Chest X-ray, PA view. Patient: 86 years old, sex M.
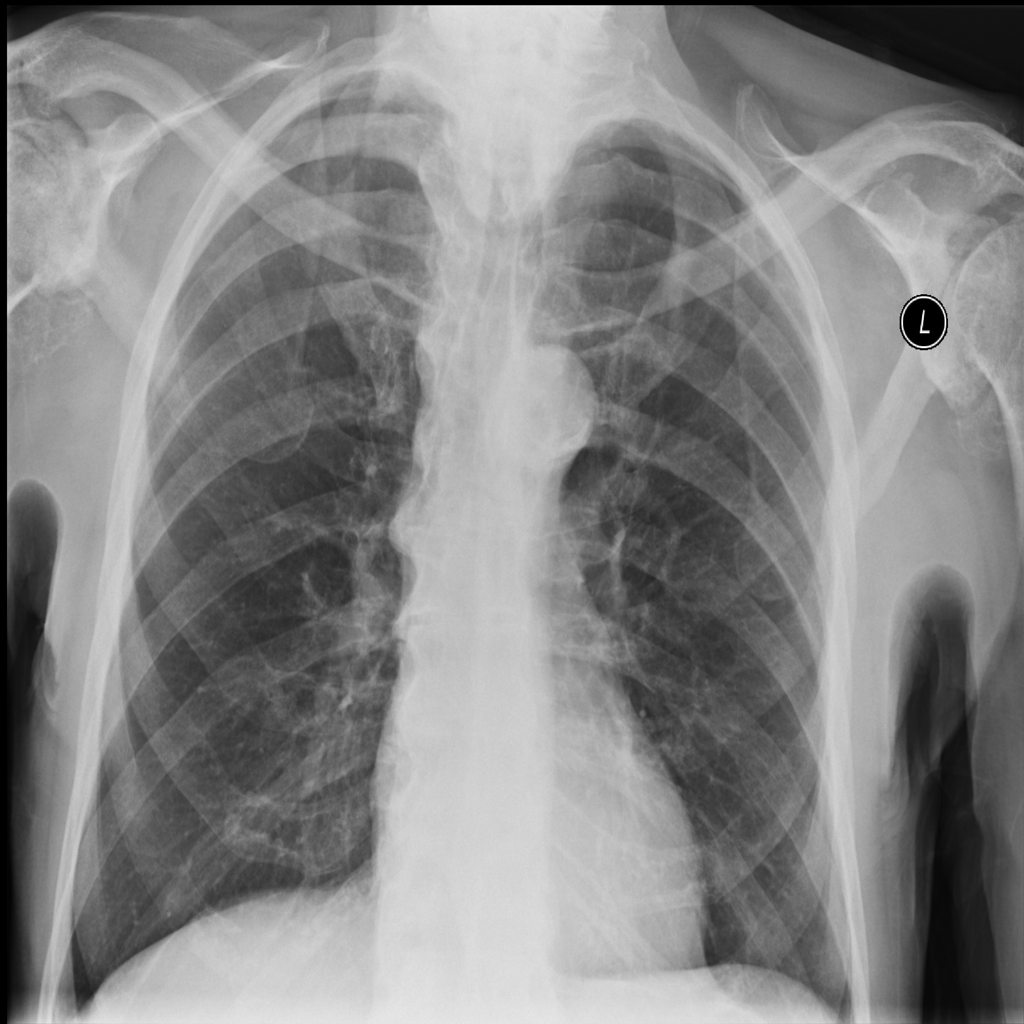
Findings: Infiltration